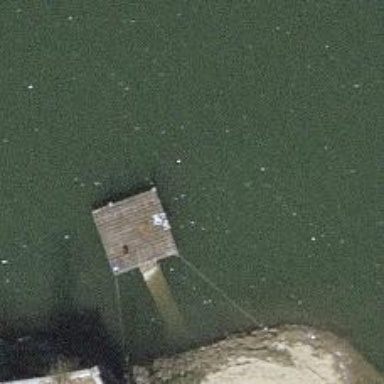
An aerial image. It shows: Man-made pier.